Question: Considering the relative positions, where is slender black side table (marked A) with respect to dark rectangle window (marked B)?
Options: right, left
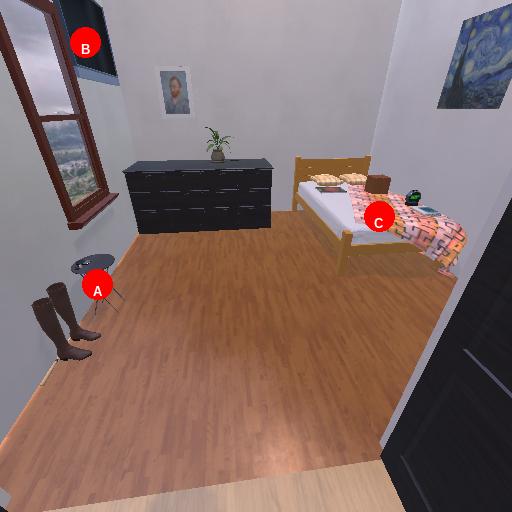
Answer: right